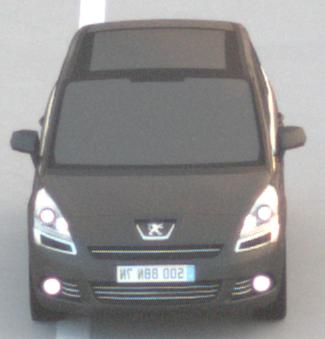
Make: Peugeot
Model: 5008 120 VTi
Detailed model: 5008 (I) Van
Model produced from: 2009/10
Model produced until: 2011/07
Doors: 5
Color: gray
Road condition: dry road
Daytime: sunrise or sunset
Contrast: low contrast